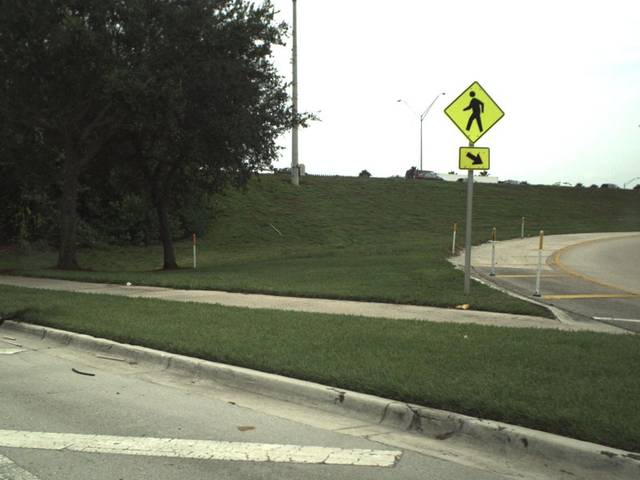
Region: United States
Coordinates: 26.351, -80.119